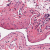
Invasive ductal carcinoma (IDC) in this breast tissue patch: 0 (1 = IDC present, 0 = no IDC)